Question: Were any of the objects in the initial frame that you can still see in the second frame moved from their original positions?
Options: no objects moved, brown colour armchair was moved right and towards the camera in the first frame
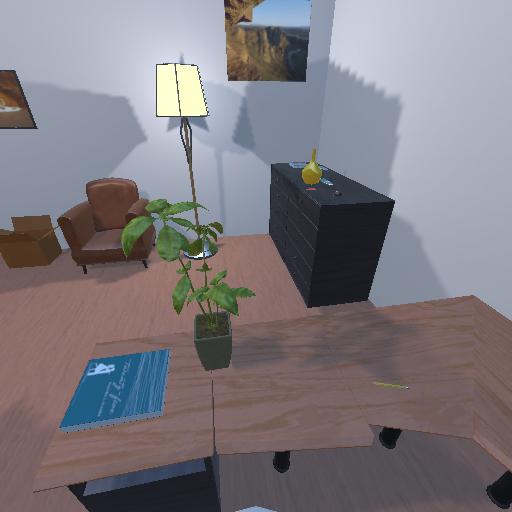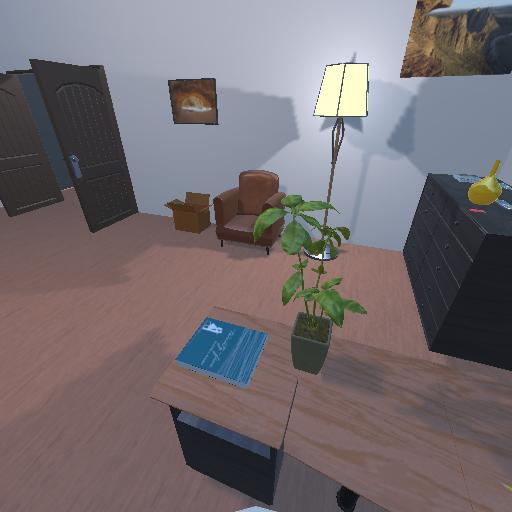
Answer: no objects moved